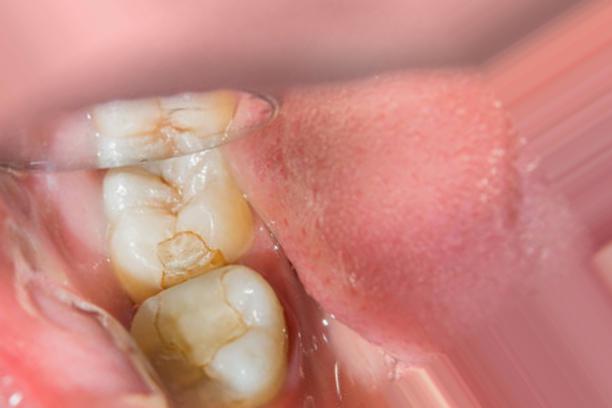
Condition: Caries